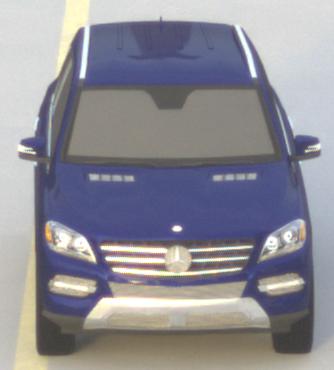
Make: Mercedes-Benz
Model: ML 350
Detailed model: M-Class (166)
Model produced from: 2011/11
Model produced until: 2014/10
Doors: 5
Color: blue
Road condition: dry road
Daytime: sunrise or sunset
Contrast: low contrast